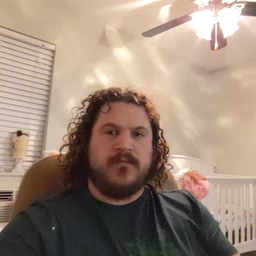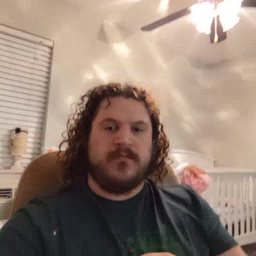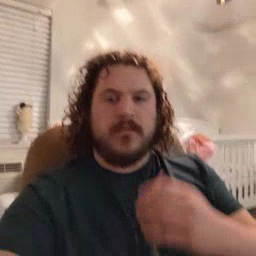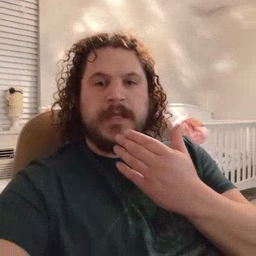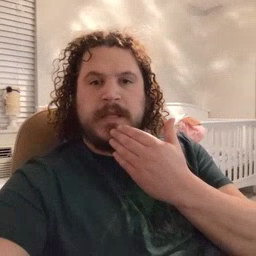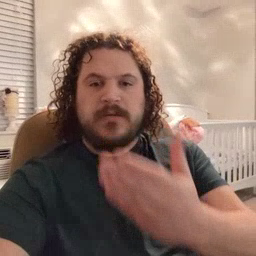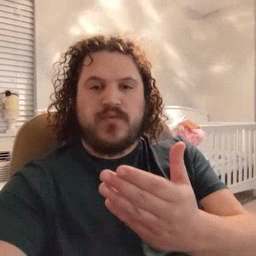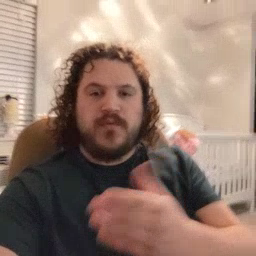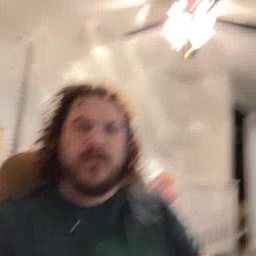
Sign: thankyou